Interaction volume radius: 10 \u00c5
Interaction volume height: 25 \u00c5
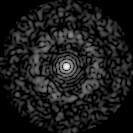
Disorder parameter: 0.847